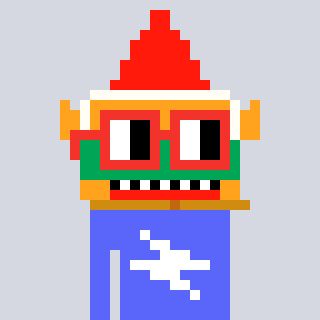
a pixel art character with square red glasses, a gnome-shaped head and a purple-colored body on a cool background